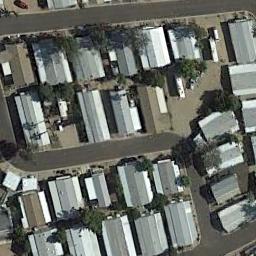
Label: mobile_home_park